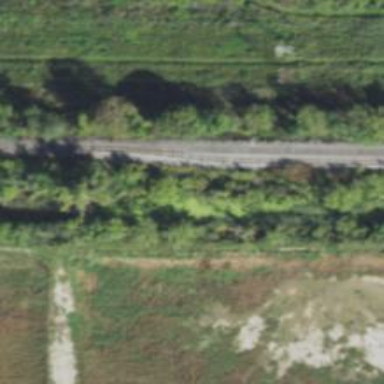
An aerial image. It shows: Railway siding with rails.